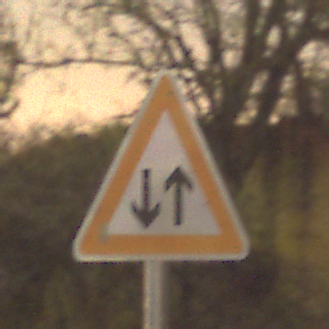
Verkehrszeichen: Gegenverkehr
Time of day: Night
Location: Outdoor (Nature)
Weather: Clear
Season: NotSpecified
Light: Natural